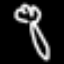
Label: fork